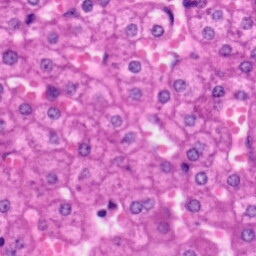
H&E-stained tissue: Liver